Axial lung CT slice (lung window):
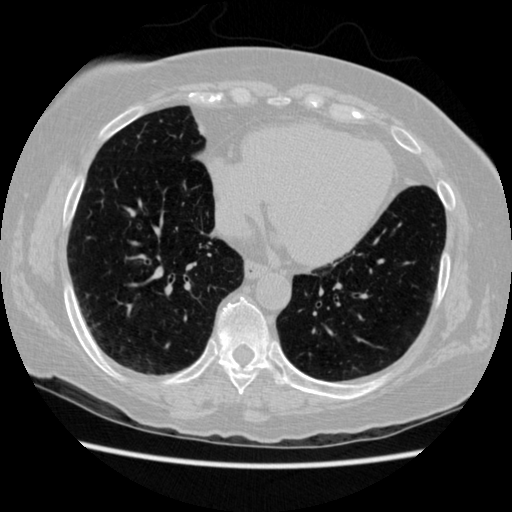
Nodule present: no